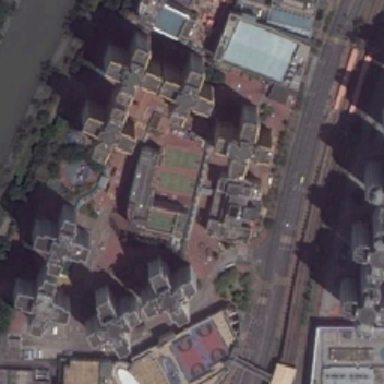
There are many sports grounds in the school .